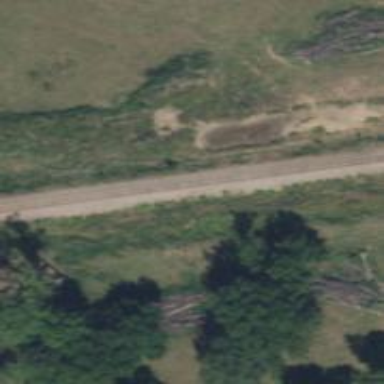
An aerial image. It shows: Railway track.